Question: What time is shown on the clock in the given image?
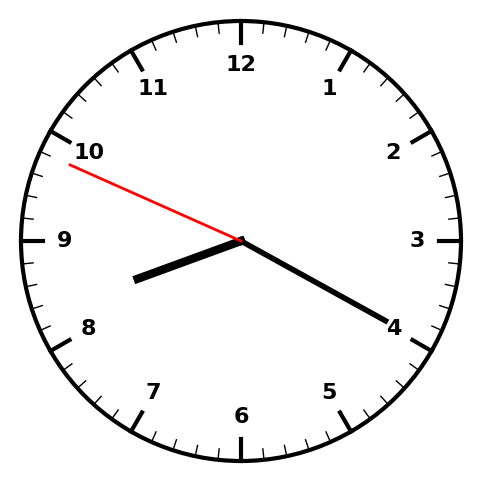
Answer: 08:19:49